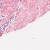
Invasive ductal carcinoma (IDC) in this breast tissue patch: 0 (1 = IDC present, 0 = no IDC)